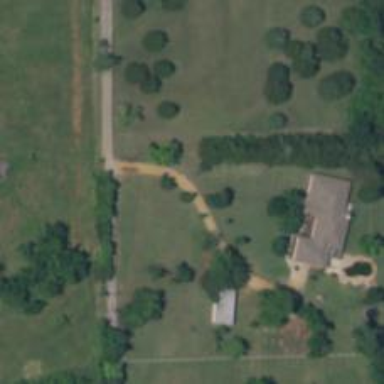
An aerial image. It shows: Driveway.